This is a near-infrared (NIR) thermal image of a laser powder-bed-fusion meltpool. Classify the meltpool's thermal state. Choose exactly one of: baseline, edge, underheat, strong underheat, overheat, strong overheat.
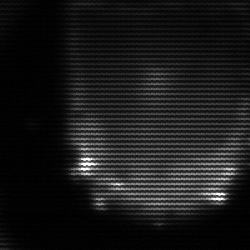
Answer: edge